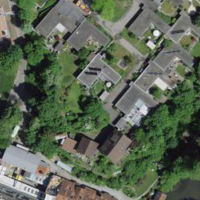
EUNIS habitat code: 54
Species observed at this site:
Veronica chamaedrys
Geranium sanguineum